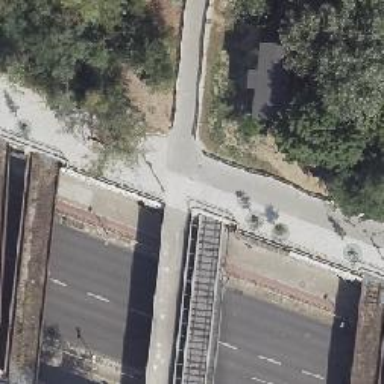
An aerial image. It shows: Disused railway bridge.